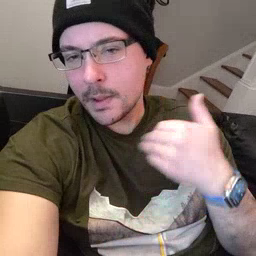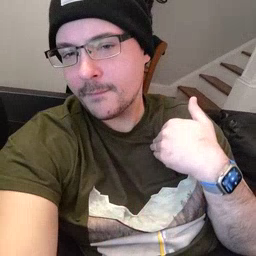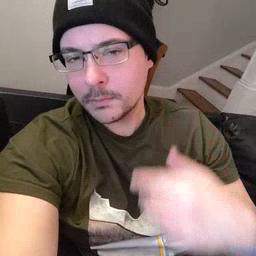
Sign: have